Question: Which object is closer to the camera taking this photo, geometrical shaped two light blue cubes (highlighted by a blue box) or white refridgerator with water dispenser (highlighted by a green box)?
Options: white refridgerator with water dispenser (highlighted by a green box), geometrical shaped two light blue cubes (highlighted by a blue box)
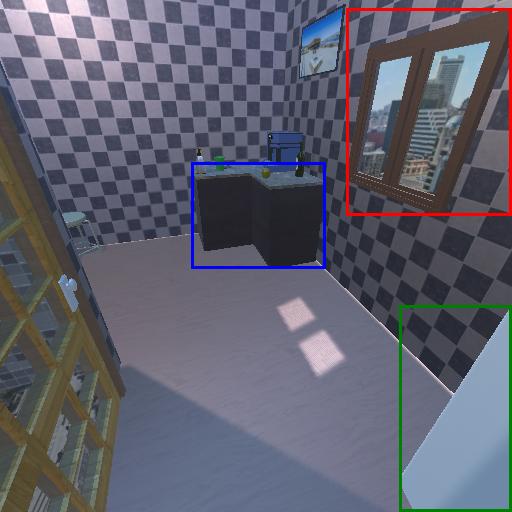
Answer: white refridgerator with water dispenser (highlighted by a green box)